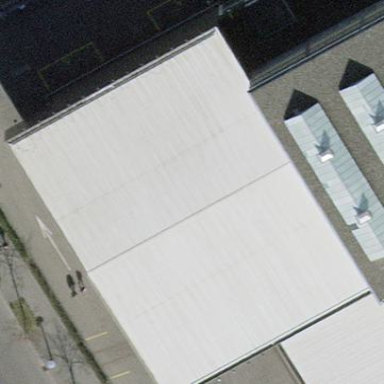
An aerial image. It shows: Industrial building used as events venue.